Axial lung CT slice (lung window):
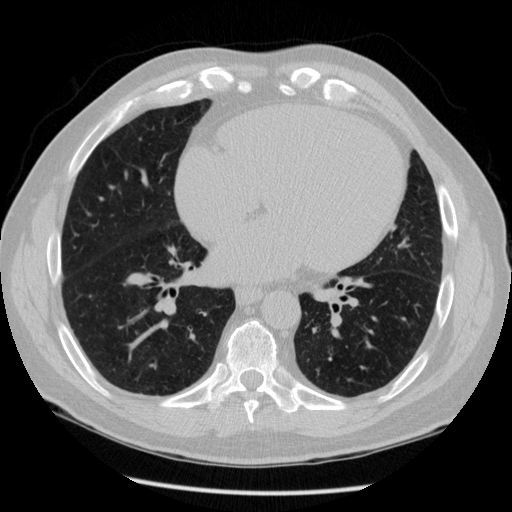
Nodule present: no